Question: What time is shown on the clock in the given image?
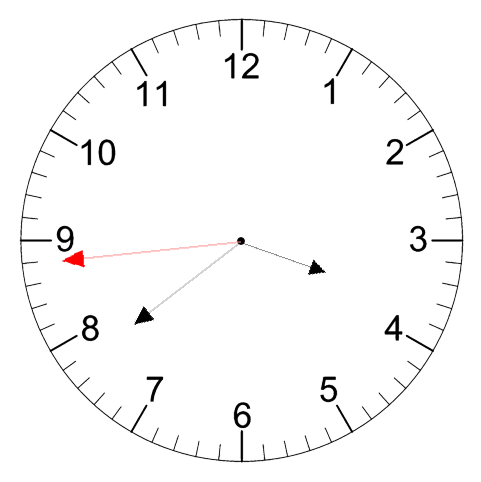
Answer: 03:38:44